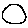
Label: circle